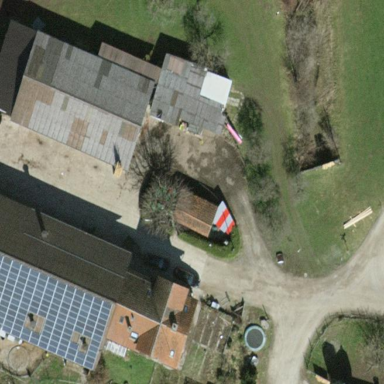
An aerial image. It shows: Rural barn.